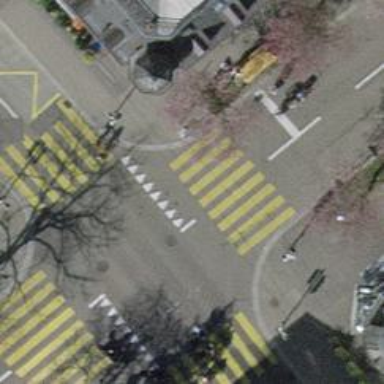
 there are traffic signals and zebra crossing."